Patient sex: M
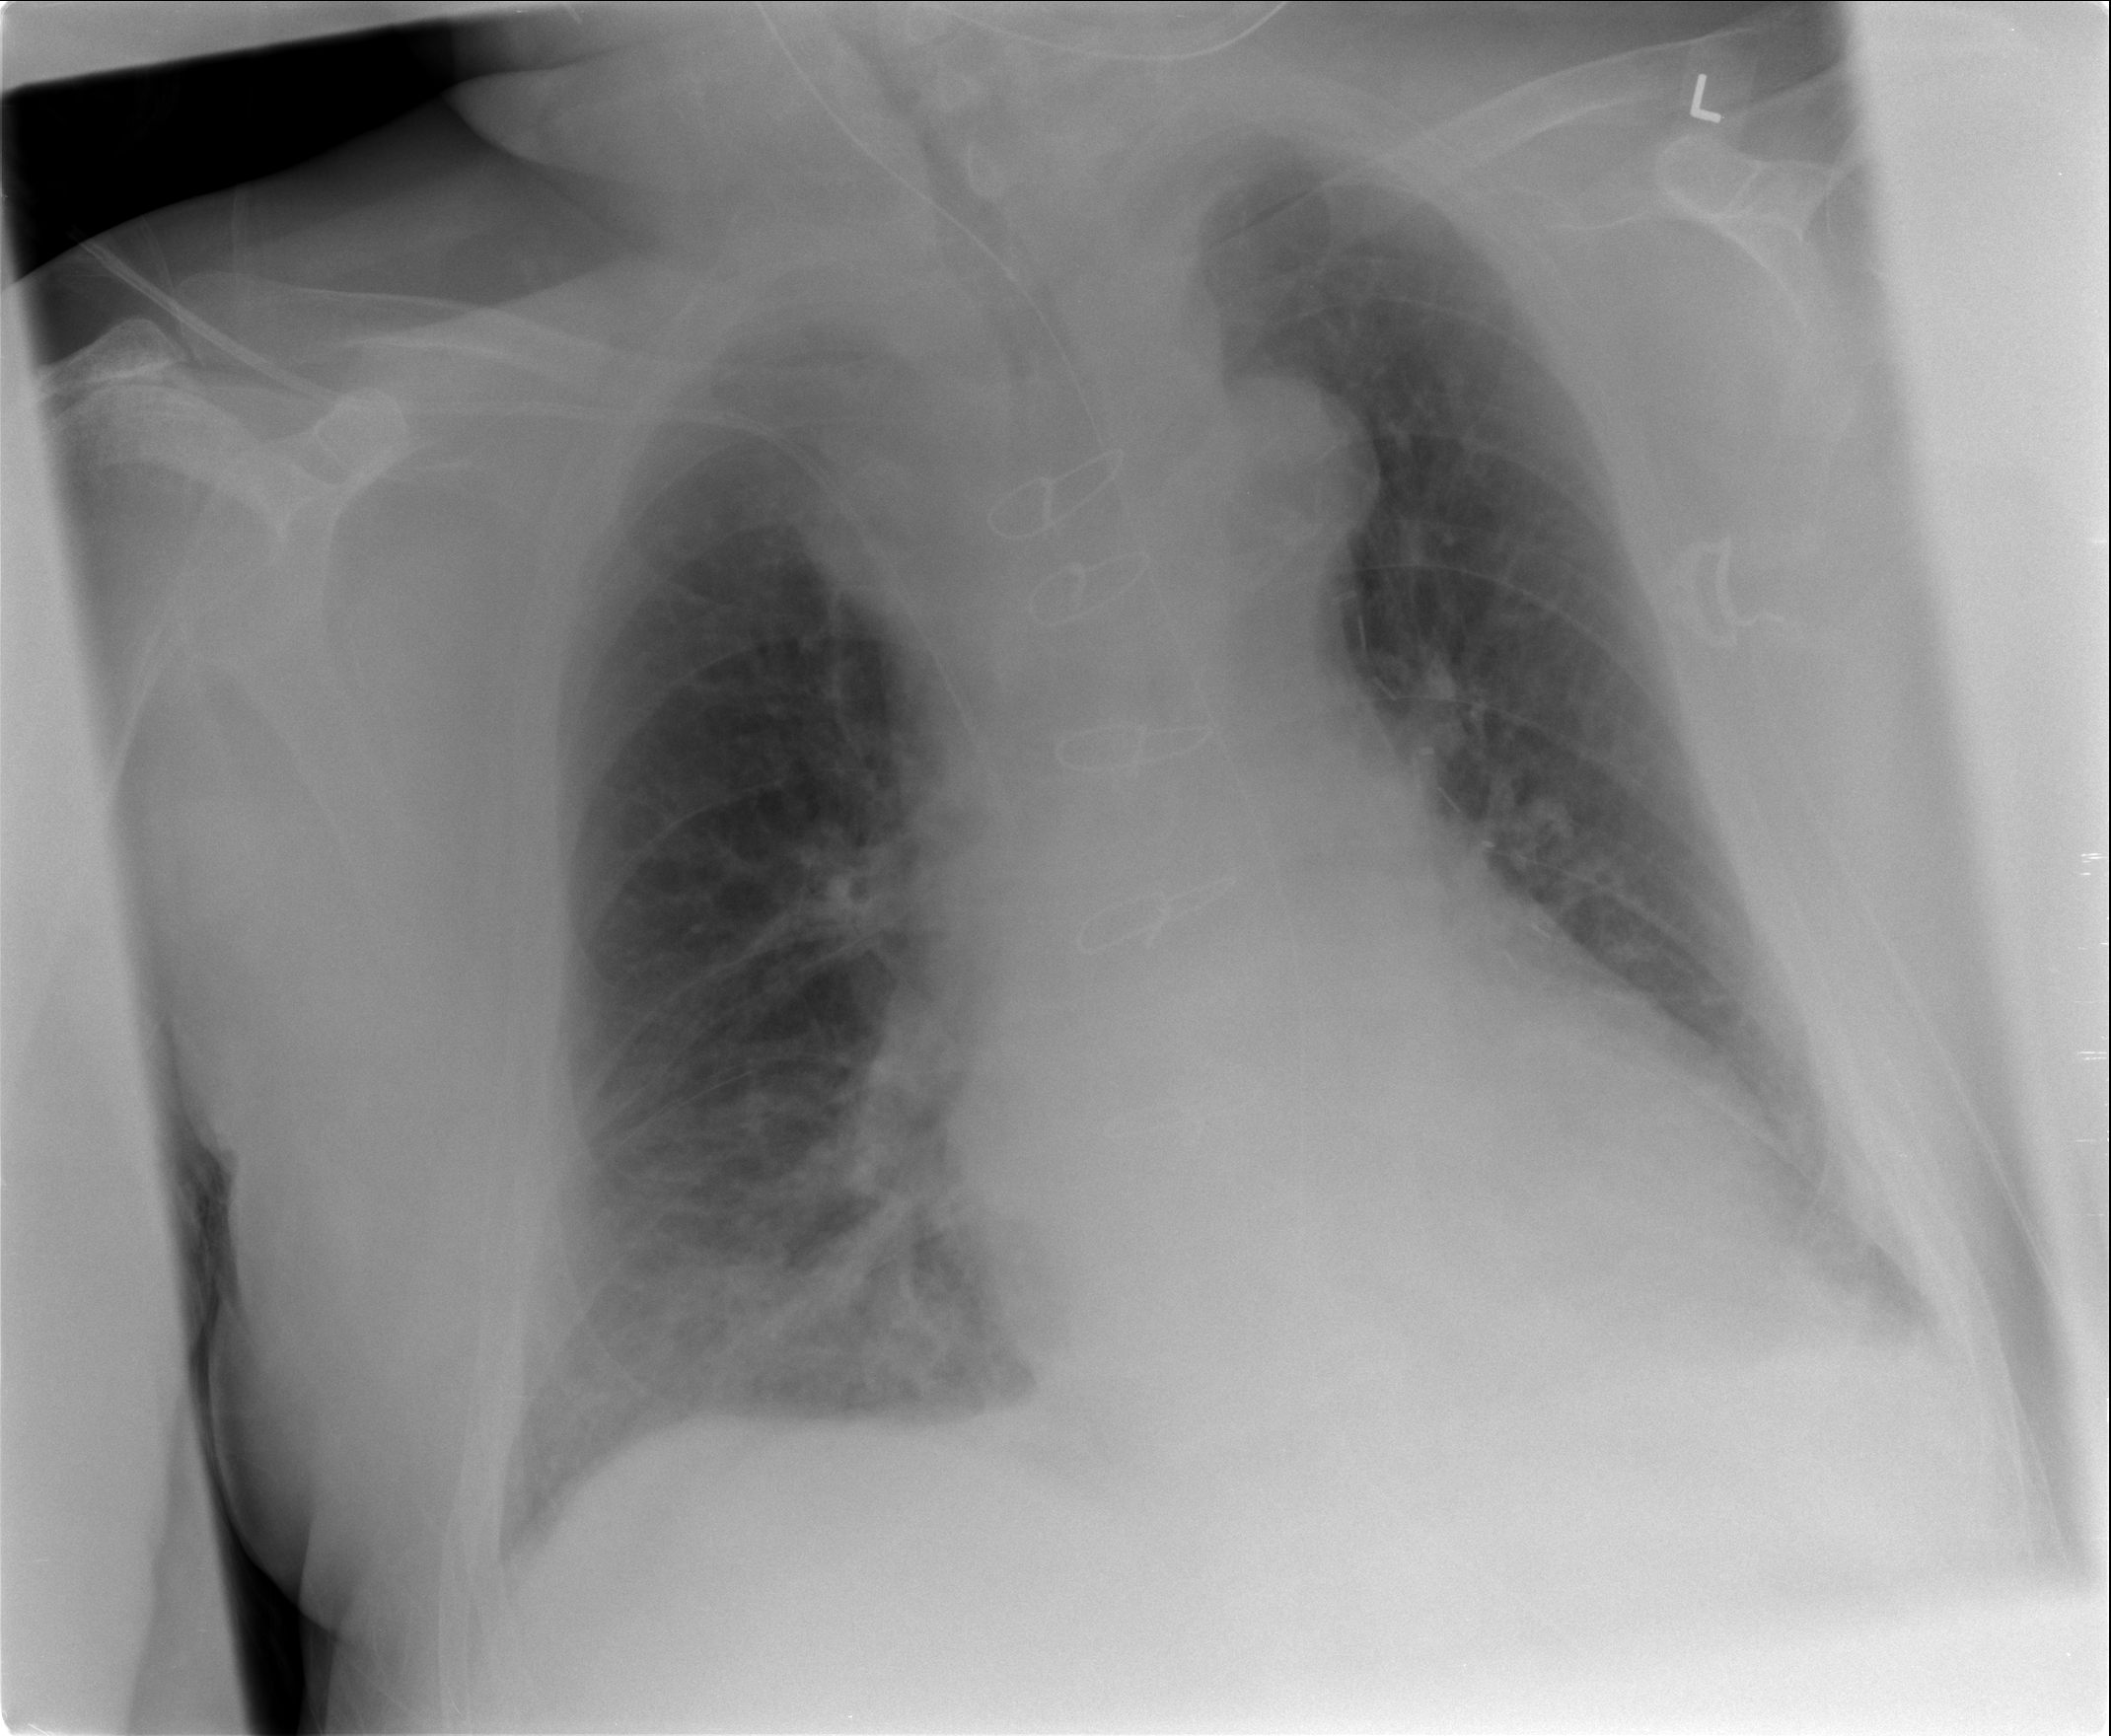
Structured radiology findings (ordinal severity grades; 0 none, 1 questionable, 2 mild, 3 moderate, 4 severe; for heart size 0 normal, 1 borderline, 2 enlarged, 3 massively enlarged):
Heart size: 2
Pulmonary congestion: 2
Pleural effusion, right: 0
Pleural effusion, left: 1
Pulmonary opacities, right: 0
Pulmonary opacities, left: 0
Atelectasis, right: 2
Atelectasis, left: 2